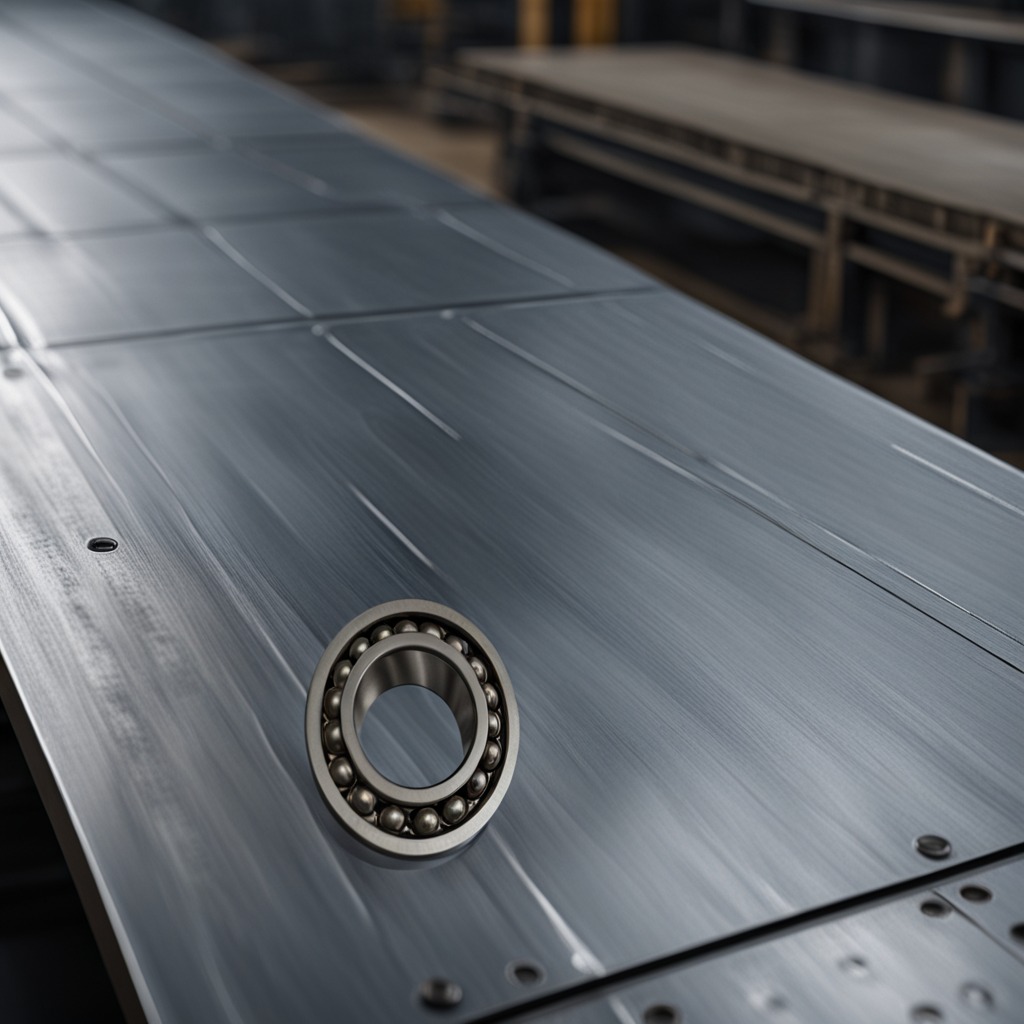
A metal ball bearing is lying on a cold steel table in a mining workshop gritty textures.